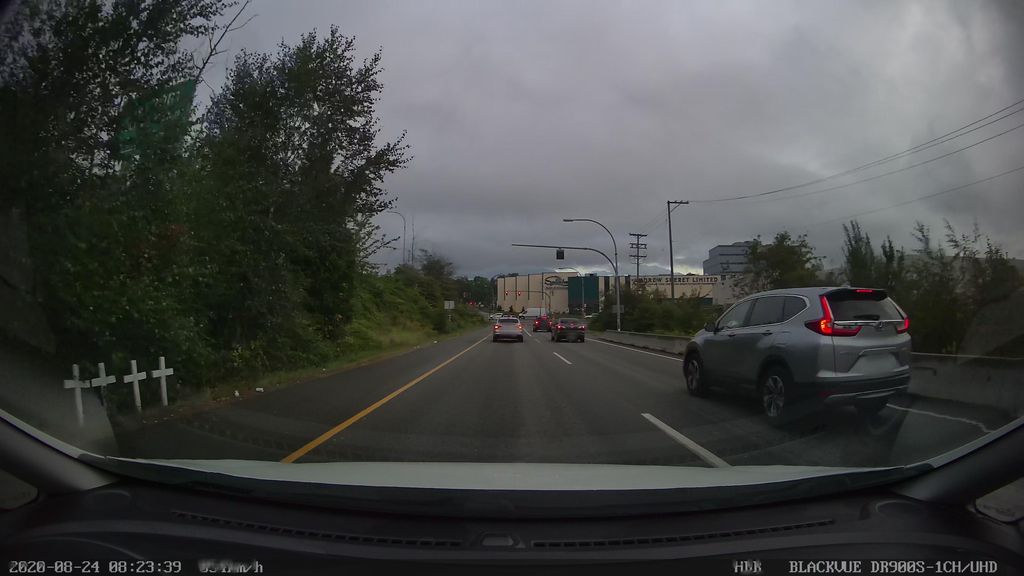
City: vancouver